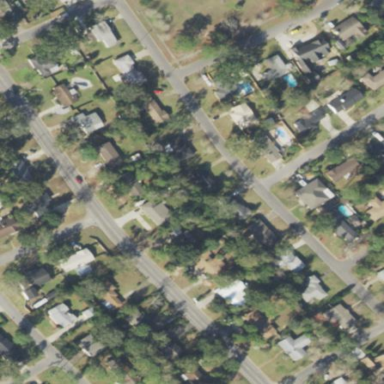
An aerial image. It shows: Residential area composed of single-family homes.